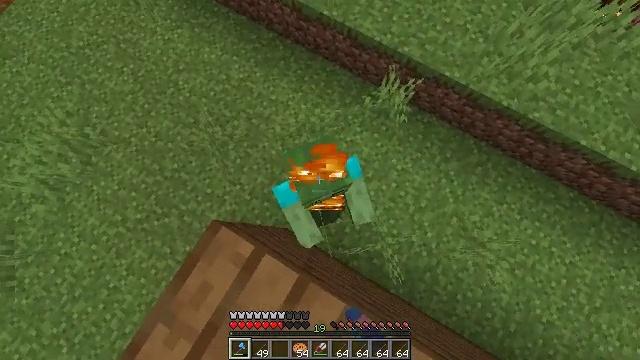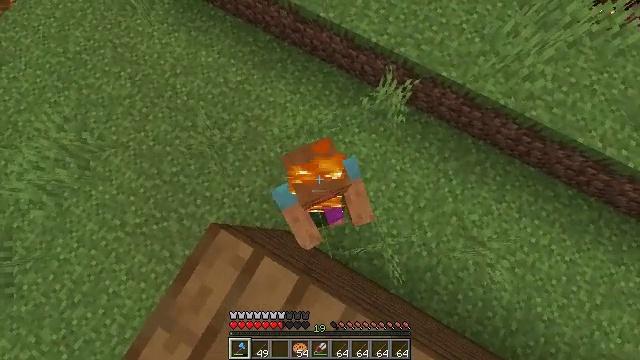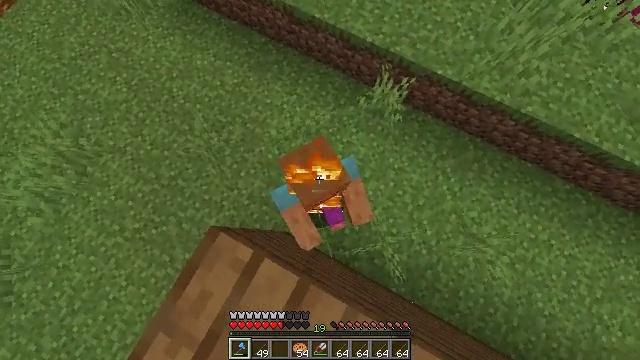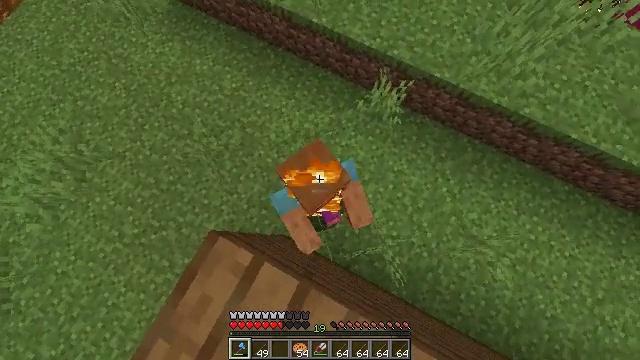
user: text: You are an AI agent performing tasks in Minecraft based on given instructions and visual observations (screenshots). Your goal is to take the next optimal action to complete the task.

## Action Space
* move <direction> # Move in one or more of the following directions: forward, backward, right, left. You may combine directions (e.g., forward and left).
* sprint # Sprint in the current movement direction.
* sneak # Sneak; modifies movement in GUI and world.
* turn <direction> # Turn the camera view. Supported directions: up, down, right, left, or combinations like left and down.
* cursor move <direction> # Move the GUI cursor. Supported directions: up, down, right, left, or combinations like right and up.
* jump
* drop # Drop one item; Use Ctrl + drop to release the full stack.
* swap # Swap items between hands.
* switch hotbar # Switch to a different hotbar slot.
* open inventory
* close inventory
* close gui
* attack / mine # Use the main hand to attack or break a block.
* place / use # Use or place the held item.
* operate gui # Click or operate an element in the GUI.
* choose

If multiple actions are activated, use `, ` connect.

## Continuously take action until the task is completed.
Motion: motion action
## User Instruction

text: Combat enemy.
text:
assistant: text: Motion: sneak
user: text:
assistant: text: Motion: sneak, turn right
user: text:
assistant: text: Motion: sneak
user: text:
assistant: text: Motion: sneak